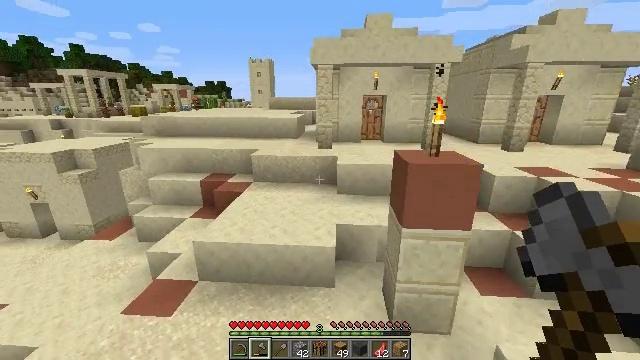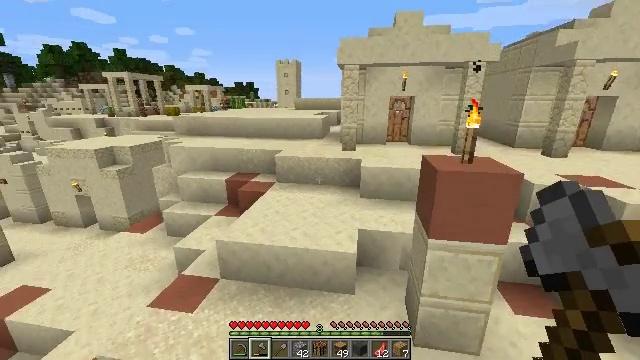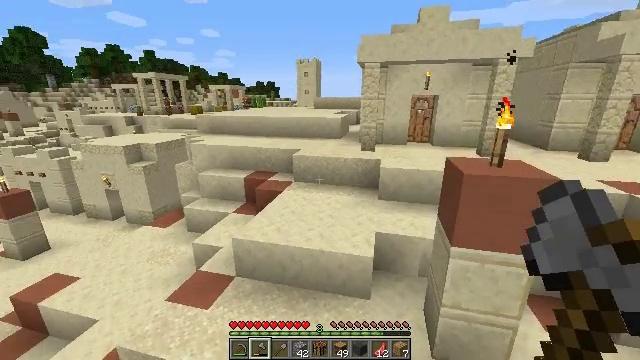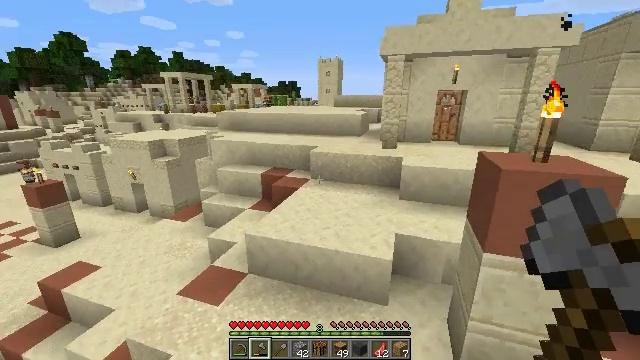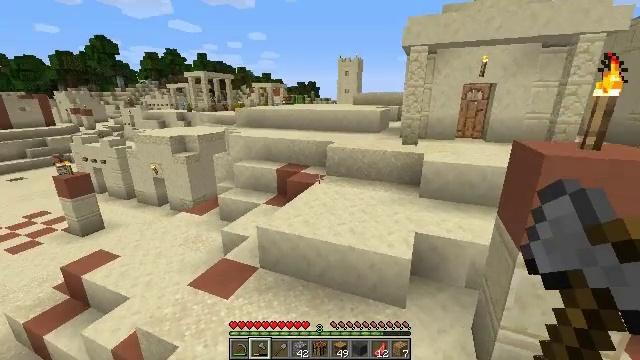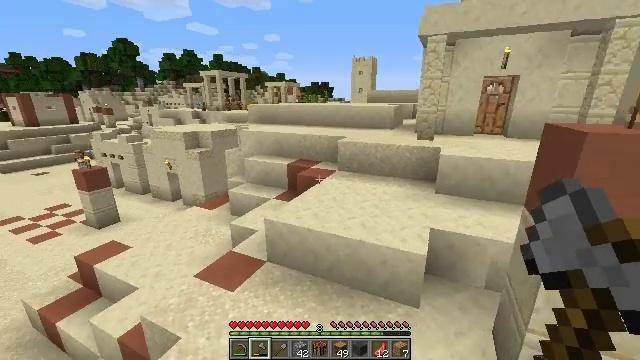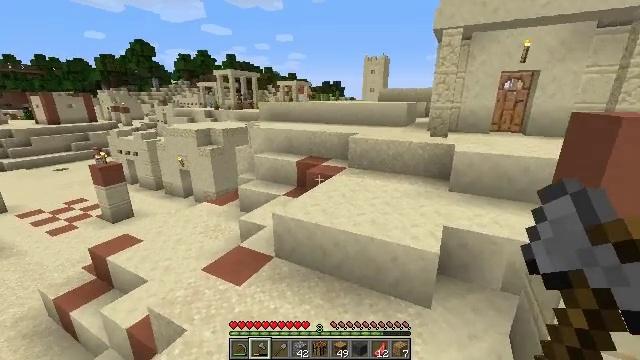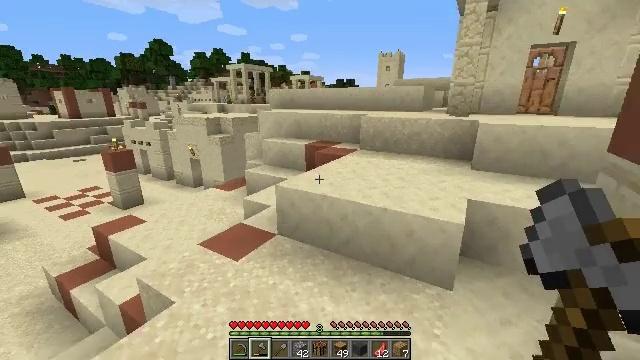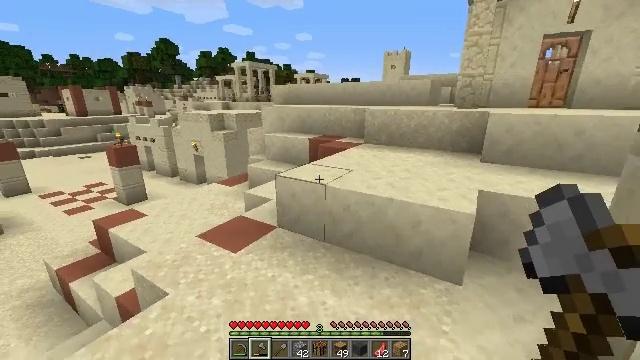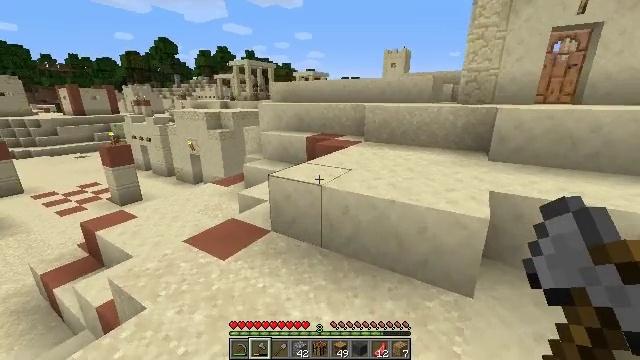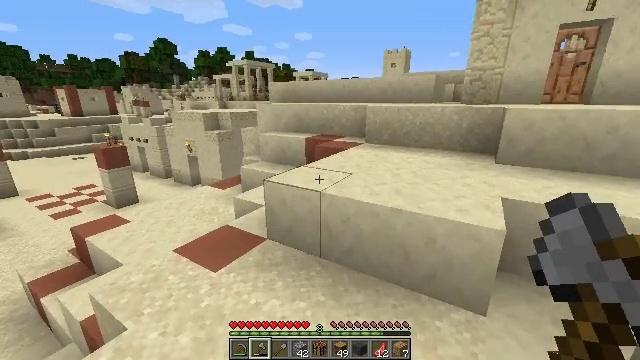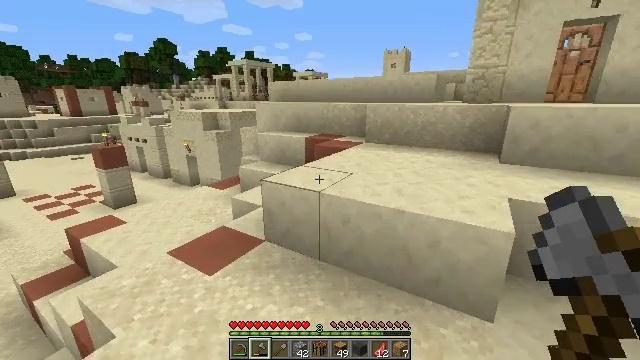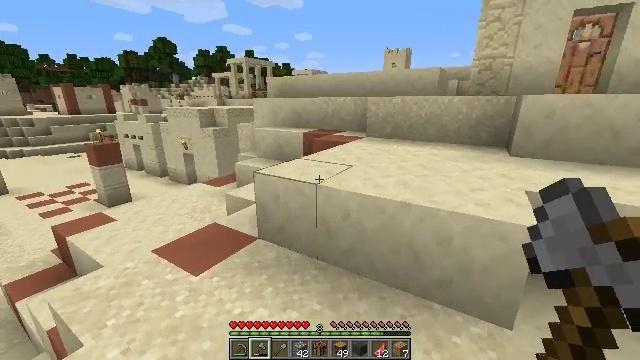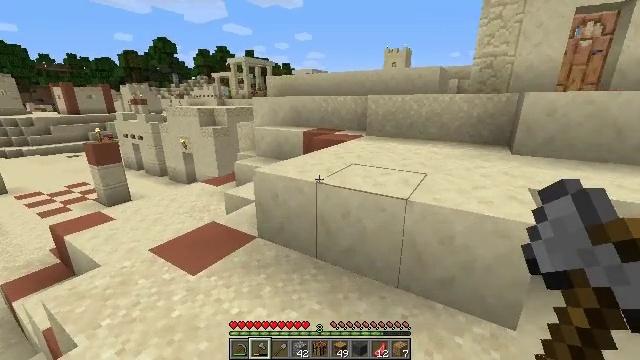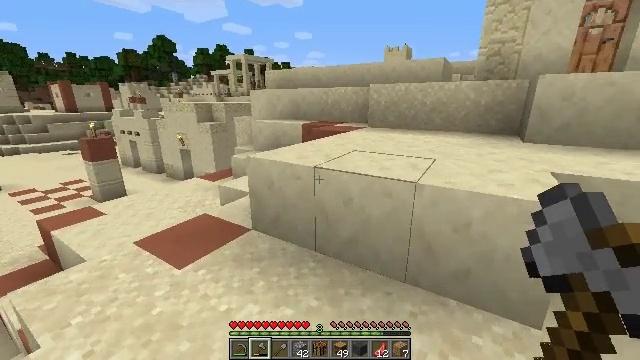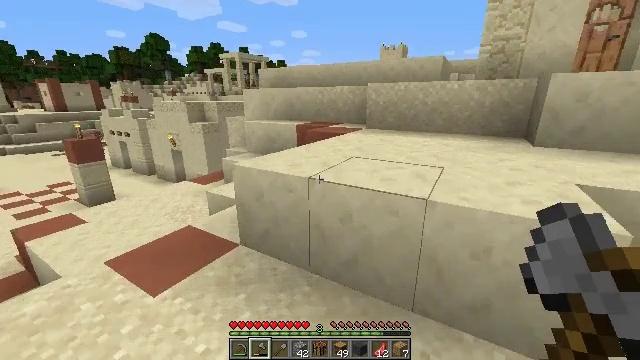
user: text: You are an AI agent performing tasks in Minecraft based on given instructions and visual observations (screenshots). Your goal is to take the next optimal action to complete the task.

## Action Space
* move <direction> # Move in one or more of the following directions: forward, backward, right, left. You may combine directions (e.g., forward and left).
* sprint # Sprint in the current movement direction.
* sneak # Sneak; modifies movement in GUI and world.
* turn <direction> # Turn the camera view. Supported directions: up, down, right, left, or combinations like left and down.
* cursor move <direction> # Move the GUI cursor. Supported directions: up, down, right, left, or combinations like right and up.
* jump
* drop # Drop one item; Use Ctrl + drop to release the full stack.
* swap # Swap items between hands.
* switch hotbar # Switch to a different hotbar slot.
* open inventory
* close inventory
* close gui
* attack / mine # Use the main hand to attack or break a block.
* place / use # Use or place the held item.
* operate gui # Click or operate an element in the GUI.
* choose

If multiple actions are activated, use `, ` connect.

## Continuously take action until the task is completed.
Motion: motion action
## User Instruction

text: Kill the rabbit.
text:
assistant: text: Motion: move forward, turn left, jump
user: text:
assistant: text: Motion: move forward, turn left
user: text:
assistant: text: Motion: move forward, turn left
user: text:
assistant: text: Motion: move forward, turn left
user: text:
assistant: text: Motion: move forward, turn left
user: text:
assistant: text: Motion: move forward, turn left
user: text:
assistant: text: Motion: move forward, turn left
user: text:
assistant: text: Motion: move forward, turn left
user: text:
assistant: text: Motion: move forward
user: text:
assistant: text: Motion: move forward
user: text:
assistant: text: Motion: move forward
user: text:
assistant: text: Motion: move forward
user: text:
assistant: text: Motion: move forward
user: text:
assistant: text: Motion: move forward
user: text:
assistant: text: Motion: move forward
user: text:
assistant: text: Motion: move forward, turn right
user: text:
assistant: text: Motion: move forward, turn right
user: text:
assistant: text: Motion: move forward, turn right
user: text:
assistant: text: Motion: move forward, turn right
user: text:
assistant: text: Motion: move forward, turn right
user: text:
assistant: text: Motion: move forward, turn right
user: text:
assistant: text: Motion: move forward, turn right, jump
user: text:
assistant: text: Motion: move forward, turn right, jump
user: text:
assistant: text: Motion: move forward, turn right, jump
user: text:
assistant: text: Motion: move forward, jump
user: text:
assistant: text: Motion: move forward
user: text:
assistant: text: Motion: move forward
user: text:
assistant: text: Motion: move forward
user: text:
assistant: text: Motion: move forward
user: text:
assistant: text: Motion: move forward